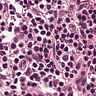
Metastatic tissue present: no